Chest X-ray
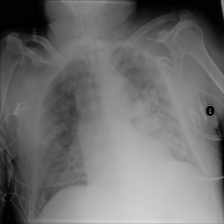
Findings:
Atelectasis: negative
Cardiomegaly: negative
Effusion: negative
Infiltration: positive
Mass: negative
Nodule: negative
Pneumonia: negative
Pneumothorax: negative
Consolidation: negative
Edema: negative
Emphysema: negative
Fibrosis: negative
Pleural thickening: negative
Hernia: negative